Question: When I "run" it gives an error in Flutter:

'''
import 'package:flutter/material.dart';
class HomePage extends StatelessWidget {
const HomePage({Key key}) : super(key: key);
@override
Widget build(BuildContext context) {
return Scaffold(
backgroundColor: Colors.amberAccent,
body: SafeArea(
child: Container(
height: MediaQuerty.of(context).size.height - 85,
decoration: BoxDecoration(
color: Colors.white,
borderRadius: BorderRadius.only(
bottomLeft: Radius.circular(35),
bottomRight: Radius.circular(35),
)
),
child: ListView(
padding: const EdgeInsets.all(10.0),
children: <Widget>[
Container(
child: ListTile(
title: Text(
'Osvezhaiushchie napitki',
style: TextStyle(fontSize: 24, fontWeight: FontWeight.bold),
),
subtitle: Text(
'Bol'she 100 vidov napitkov',
style: TextStyle(fontSize: 16),
),
trailing: Icon(Icons.panorama_horizontal),
),
),
Container(
child: Text("Gorizontal'nyi spisok kartochek"),
),
Padding(
padding: const EdgeInsets.all(10),
child: Text("Katalog kokteilei"),
),
Container(
child: Text("Spisok katalogov"),
),
],
),
),
),
// !-BOTTOM BAR
);
}
}
class MediaQuerty {
static of(BuildContext context) {}
}'enter code here'
'''
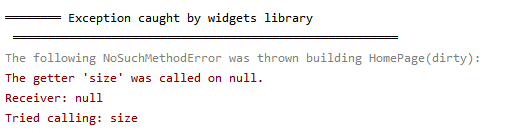
Answer: everything is fine you just need to change MediaQuerty to MediaQuery
'''
class HomePage extends StatelessWidget {
const HomePage({Key key}) : super(key: key);
@override
Widget build(BuildContext context) {
return Scaffold(
backgroundColor: Colors.amberAccent,
body: SafeArea(
child: Container(
height: MediaQuery.of(context).size.height - 85,
decoration: BoxDecoration(
color: Colors.white,
borderRadius: BorderRadius.only(
bottomLeft: Radius.circular(35),
bottomRight: Radius.circular(35),
)),
child: ListView(
padding: const EdgeInsets.all(10.0),
children: <Widget>[
Container(
child: ListTile(
title: Text(
'Osvezhaiushchie napitki',
style: TextStyle(fontSize: 24, fontWeight: FontWeight.bold),
),
subtitle: Text(
'Bol'she 100 vidov napitkov',
style: TextStyle(fontSize: 16),
),
trailing: Icon(Icons.panorama_horizontal),
),
),
Container(
child: Text("Gorizontal'nyi spisok kartochek"),
),
Padding(
padding: const EdgeInsets.all(10),
child: Text("Katalog kokteilei"),
),
Container(
child: Text("Spisok katalogov"),
),
],
),
),
),
// !-BOTTOM BAR
);
}
}
'''
replace your HomePage class with this